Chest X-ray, PA view. Patient: 50 years old, sex F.
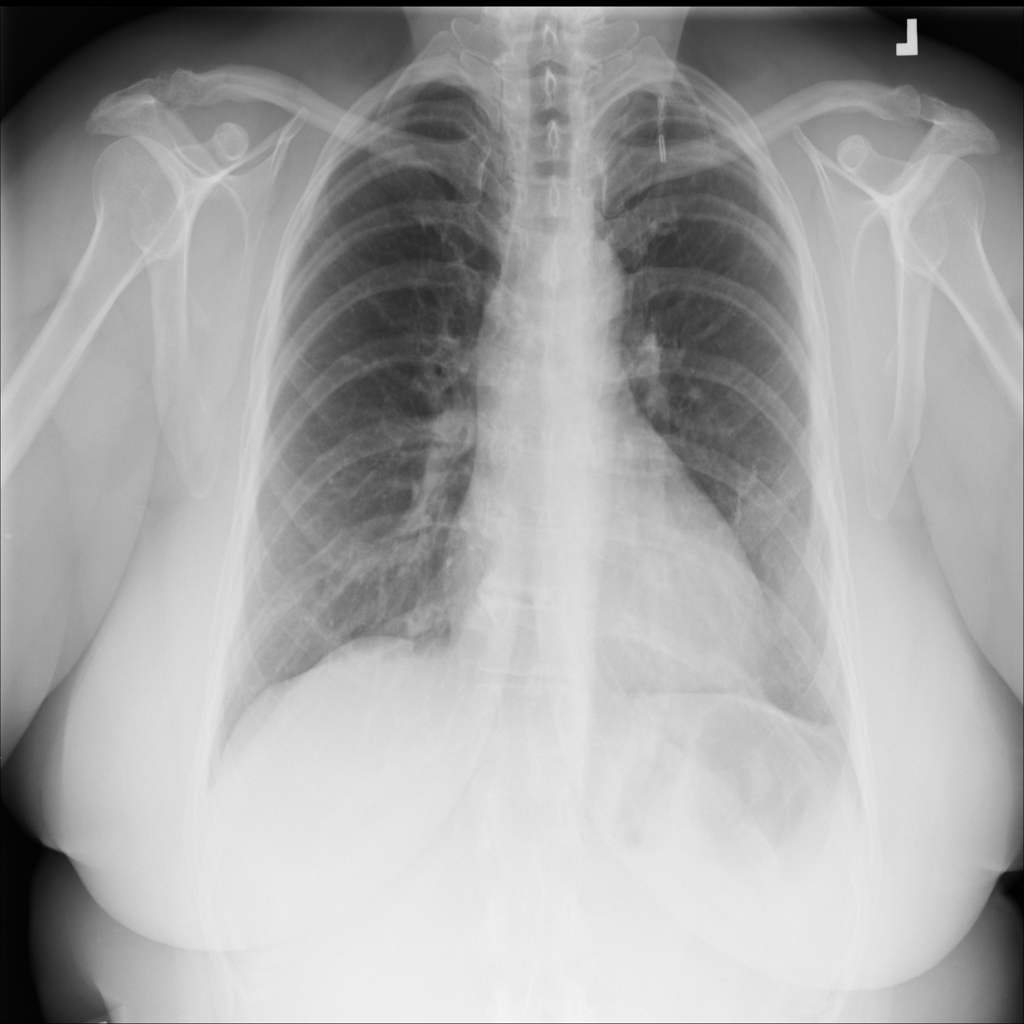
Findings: No Finding